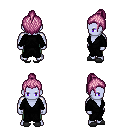
a pixel art fantasy rpg character, male body template, dark elf, purple skin, gray robe, teal pants, pink short topknot hairstyle, gray slippers, four views (front, back, left, right), 2x2 character sprite sheet, small pixel art, hard edges, no anti-aliasing